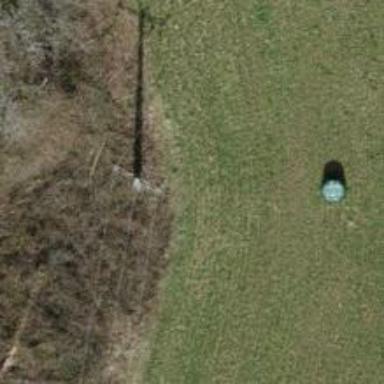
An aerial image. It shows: Power pole.